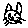
Label: cat